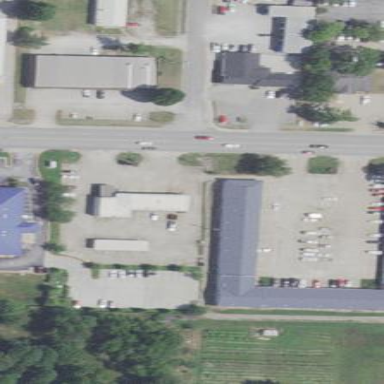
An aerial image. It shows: Retail building.